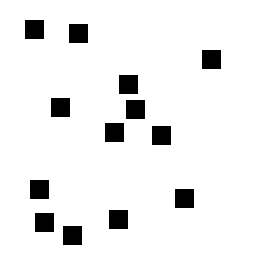
Squares: 13
Triangles: 0
Stars: 0
Total shapes: 13